【题型】证明题　【知识点】平面几何　【难度】easy
如图, $BD$ 是正方形 $ABCD$ 的对角线, 点 $E, F$ 分别在边 $AD, AB$ 上, $EF // BD$,
延长 $CB$ 到 $G$, 且 $BG = BC$, 连接 $GF, CE$。

(1) 证明：$GF = CE$；

(2) 延长 $GF$ 交 $CE$ 于点 $H$, 连接 $BH$, 求证：$2BH^2 = GH \cdot GF$。
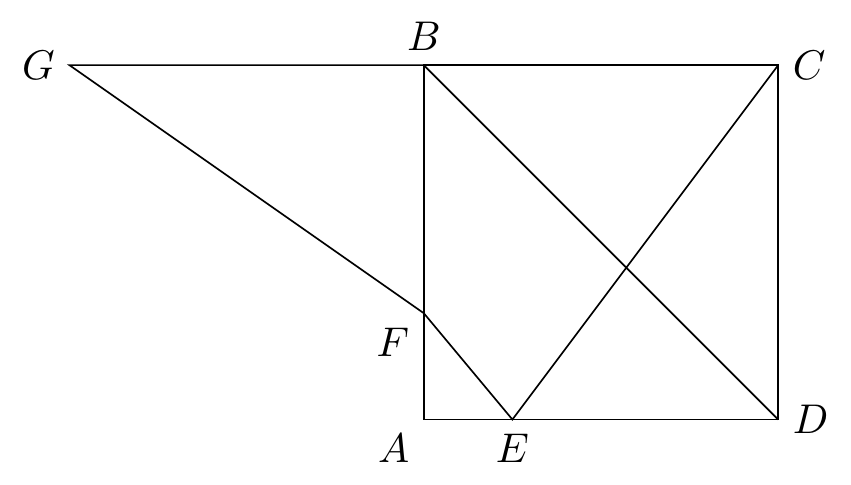
【解答】
解：(1)证明：$\because$ 四边形 $ABCD$ 是正方形,

$\therefore AB = AD = BC = CD$, $\angle ABC = \angle ADC = \angle BCD = 90^\circ$,

$\because EF // BD$,

$\therefore \frac{BF}{BA} = \frac{DE}{AD}$,

$\therefore BF = DE$,

$\because \angle ABC = 90^\circ$,

$\therefore \angle FBG = 180^\circ - \angle ABC = 90^\circ$,

$\therefore \angle FBG = \angle EDC$,

$\because BG = BC$, $BC = CD$,

$\therefore BG = CD$,

$\therefore \triangle FBG \cong \triangle EDC (SAS)$,

$\therefore GF = CE$；

(2)证明：如图,

$\because \triangle FBG \cong \triangle EDC$,

$\therefore \angle 1 = \angle 2$,

$\because \angle BCD = 90^\circ$,

$\therefore \angle 1 + \angle 3 = 90^\circ$,

$\therefore \angle 2 + \angle 3 = 90^\circ$,

$\therefore \angle GHC = 90^\circ$,

$\because BG = BC$,

$\therefore BH = BG = \frac{1}{2}GC$,

$\because \angle FBG = 90^\circ$,

$\therefore \angle FBG = \angle CHG = 90^\circ$,

$\because \angle 2 = \angle 2$,

$\therefore \triangle GBF \sim \triangle GHC$,

$\therefore \frac{GB}{GH} = \frac{GF}{GC}$,

$\therefore \frac{BH}{GH} = \frac{GF}{2BH}$,

$\therefore 2BH^2 = GH \cdot GF$。
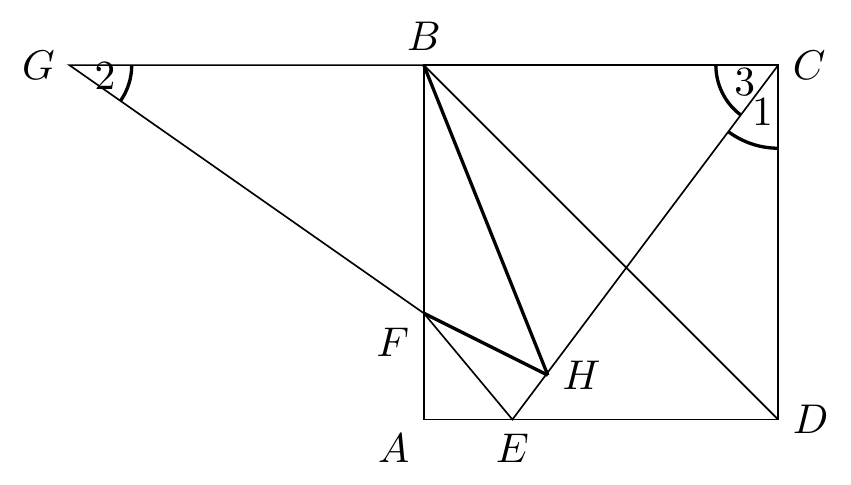